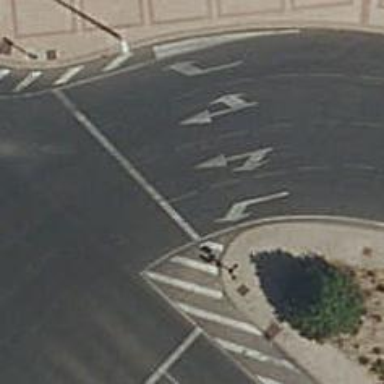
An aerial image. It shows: Road with traffic signals.